Question: First of all I would like to say that I' ve already read all the other questions about Qt and MVC, but I couldn't find what I'm looking for. So please, unless you find something in the old questions that actually answer my question, don't link them to me. I also searched in qt.digia.com and qt.project.com but again, no luck.
So now to my problem. I have to implement a simple image comparator that shows to image side by side so that they can be compared. I have to use MVC to do this. My problem is that I've never used Qt and I'm a bit confused on how to use it with MVC.
In particular, I am wondering what MainWindow should be subclassed from. It is the View or the Model, or both? This is what I thought.  MainWindow is a View in my class diagram, but I'm not sure of that, because it also has elements of a model, since it actually stores data information. What do you suggest?
Then how would design the other classes? Thank you.
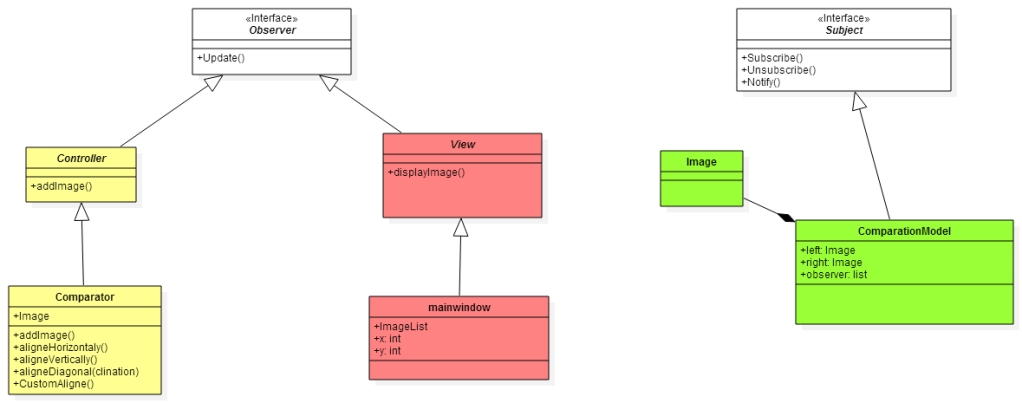
Answer: Qt does not implement the "standard" MVC pattern as a whole - you would need to reimplement such a framework from scratch. Qt offers a model-view framework that offers enough functionality for MVVM, but that's not MVC-by-the-book.
In Qt's implementation, the view and the controller are mingled together. The view is what shows the model to the user what the user uses to interact with the model, with help of delegates.
Thus, the question of a separate controller is essentially moot, as there isn't one. In Qt, a concrete view is a stand-alone widget that you normally don't derive from. Instead, you integrate (has-a) the view into a larger widget that holds other controls.
Qt provides some standard views (a list view, a table view and a tree view). There's also the 'QDataWidgetMapper' that lets you map one index from a model onto the user property of any widget. There are also several models to choose from. The abstract models are bases for your own implementations. Then there's the 'QStandardItemModel' that provides a flexible tree/table storage of data. Finally, 'QSqlQueryModel' and 'QSqlRelationalTableModel' expose SQL databases as models.
In the example below, the comparator is implemented as a viewmodel - a proxy that amends the underlying image-providing model with results of the comparison. For the images to be displayed, they need to be provided under the 'Qt::DecorationRole'. The main window is simply view (is-a), and no subclassing is necessary.

'''
#include <QApplication>
#include <QTableView>
#include <QIdentityProxyModel>
#include <QStandardItemModel>
#include <QPainter>
/** Adds image comparison results to a table/tree with pairs of images in each row.
*
* This is a viewmodel that expects a table or tree with row containing pairs of images in the
* first two columns. Comparison results are visualized as the added last column.
* A null result is provided for rows that don't have two images as their first two columns.
*/
class Comparator : public QIdentityProxyModel {
Q_OBJECT
bool isLastColumn(const QModelIndex & proxyIndex) const {
return proxyIndex.column() == columnCount(proxyIndex.parent()) - 1;
}
QModelIndex indexInColumn(int column, const QModelIndex & proxyIndex) const {
return index(proxyIndex.row(), column, proxyIndex.parent());
}
/** Compares the two images, returning their difference..
* Both images are expanded to the larger of their sizes. Missing data is filled with
* transparent pixels. The images can be in any format. The difference is in ARGB32. */
QImage compare(const QImage & left, const QImage & right) const {
QImage delta(left.size().expandedTo(right.size()), QImage::Format_ARGB32);
delta.fill(Qt::transparent);
QPainter p(&delta);
p.setRenderHint(QPainter::Antialiasing);
p.drawImage(0, 0, left);
p.setCompositionMode(QPainter::CompositionMode_Difference);
p.drawImage(0, 0, right);
return delta;
}
public:
Comparator(QObject * parent = 0) : QIdentityProxyModel(parent) {}
QModelIndex index(int row, int column, const QModelIndex &parent) const Q_DECL_OVERRIDE {
if (column != columnCount(parent) - 1)
return QIdentityProxyModel::index(row, column, parent);
return createIndex(row, column, parent.internalPointer());
}
int columnCount(const QModelIndex &parent) const Q_DECL_OVERRIDE {
return sourceModel()->columnCount(mapToSource(parent)) + 1;
}
QVariant data(const QModelIndex &proxyIndex, int role) const Q_DECL_OVERRIDE {
if (isLastColumn(proxyIndex)) {
QVariant left = data(indexInColumn(0, proxyIndex), role);
QVariant right = data(indexInColumn(1, proxyIndex), role);
if (!left.canConvert<QImage>() || !right.canConvert<QImage>()) return QVariant();
return QVariant::fromValue(compare(left.value<QImage>(), right.value<QImage>()));
}
return QAbstractProxyModel::data(proxyIndex, role);
}
};
QImage sector(qreal diameter, qreal size, qreal start, qreal end, const QColor & color)
{
QImage image(size, size, QImage::Format_ARGB32_Premultiplied);
image.fill(Qt::transparent);
QPainter p(&image);
p.setRenderHint(QPainter::Antialiasing);
p.setPen(Qt::NoPen);
p.setBrush(color);
p.drawPie(QRectF(size-diameter, size-diameter, diameter, diameter),
qRound(start*16), qRound((end-start)*16));
return image;
}
QStandardItem * imageItem(const QImage & image) {
QScopedPointer<QStandardItem> item(new QStandardItem);
item->setEditable(false);
item->setSelectable(false);
item->setData(QVariant::fromValue(image), Qt::DecorationRole);
item->setSizeHint(image.size());
return item.take();
}
typedef QList<QStandardItem*> QStandardItemList;
int main(int argc, char *argv[])
{
QApplication a(argc, argv);
QStandardItemModel images;
Comparator comparator;
QTableView view;
comparator.setSourceModel(&images);
view.setModel(&comparator);
images.appendRow(QStandardItemList()
<< imageItem(sector(150, 160, 30, 100, Qt::red))
<< imageItem(sector(150, 160, 60, 120, Qt::blue)));
images.appendRow(QStandardItemList()
<< imageItem(sector(40, 45, 0, 180, Qt::darkCyan))
<< imageItem(sector(40, 45, 180, 360, Qt::cyan)));
view.resizeColumnsToContents();
view.resizeRowsToContents();
view.adjustSize();
view.show();
return a.exec();
}
#include "main.moc"
'''